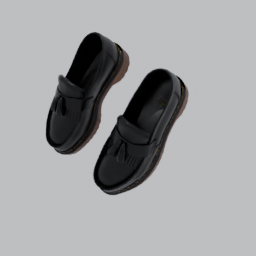
Label: people